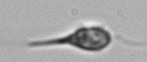
Label: Euglena